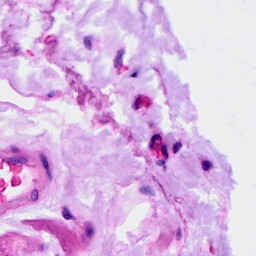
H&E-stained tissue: Ovarian